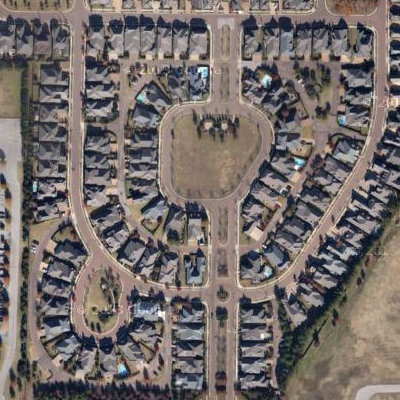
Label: Resident